Interaction volume radius: 10 \u00c5
Interaction volume height: 10 \u00c5
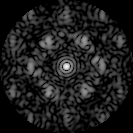
Disorder parameter: 0.5768